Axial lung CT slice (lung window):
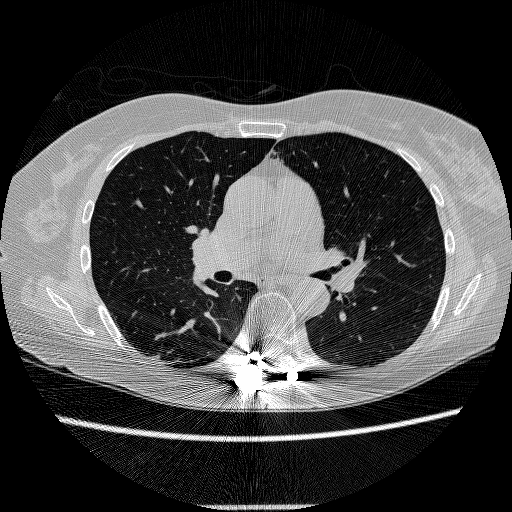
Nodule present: no